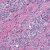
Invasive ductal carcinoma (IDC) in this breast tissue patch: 1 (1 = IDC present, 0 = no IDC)